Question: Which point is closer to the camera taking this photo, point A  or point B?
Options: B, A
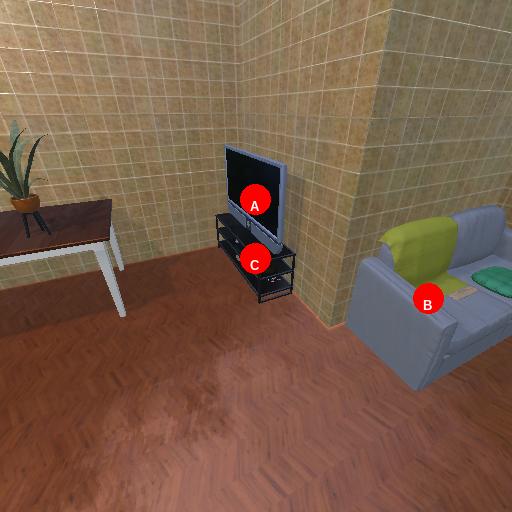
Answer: B